Question: I recently created a website where a user logs in and accesses various forms and other things. I was wondering, after login, how can I change the php code so that it automatically modifies a portion of the page making it personal? Here is a screen shot of the front end.
I would like the login form portion disappear and then have a new layout replace it. Would I use Javascript or AJAX. If either, does anyone have any guidance on how to go about doing this project?

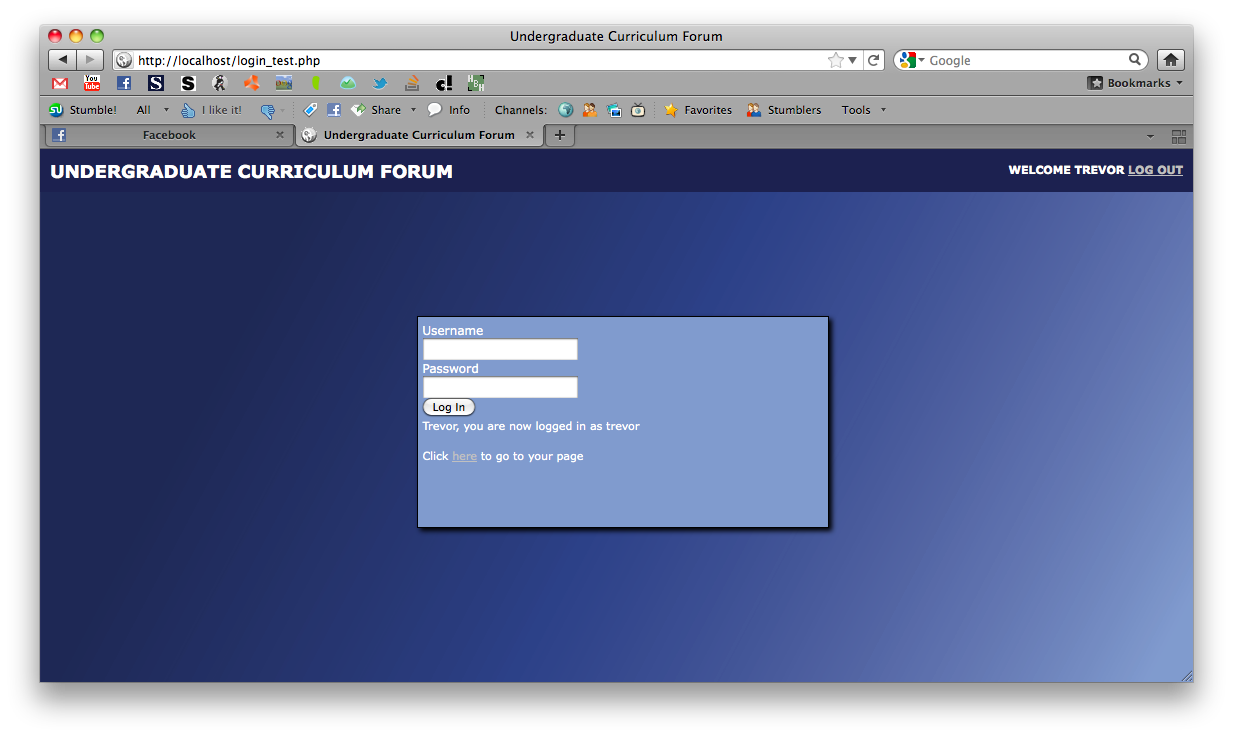
Answer: It sounds like one of your goals is to minimize page refreshes, possibly having none at all.
Your main challenges include:
1. Managing possibly lots of unrelated DIVs, which make up your functional segments.
2. Speed issues - lots of code crammed into one page.
3. All input sent asynchronously (things get complicated very fast when you want to do EVERYTHING with AJAX!)
As far as your initial login menu, you can fade that out by wrapping it in a DIV and calling jQuery's fadeOut() function on it. To update PHP components without refresh, that's where your AJAX comes in. You're going to want to use a little of each and like therealsix said, they're all essentially Javascipt at the core.
My best advice would be to spend a big chunk of your time dedicated to this project in the planning stage. Understand how you are going to deal with DIVs crashing into each other. Develop an overall table layout that gives you flexibility concerning where content DIVs come in and out. Think about which ones are replaceable at any given time. Study up on modular coding.
That's broad advice because I don't know what exactly the project entails, so if you have any specific issues, let me know.